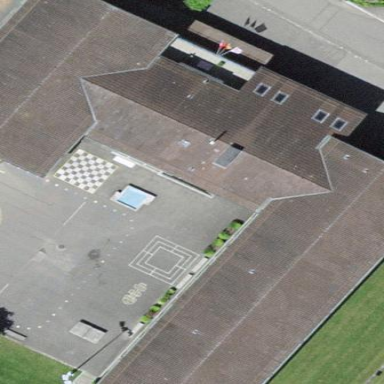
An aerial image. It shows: School building.